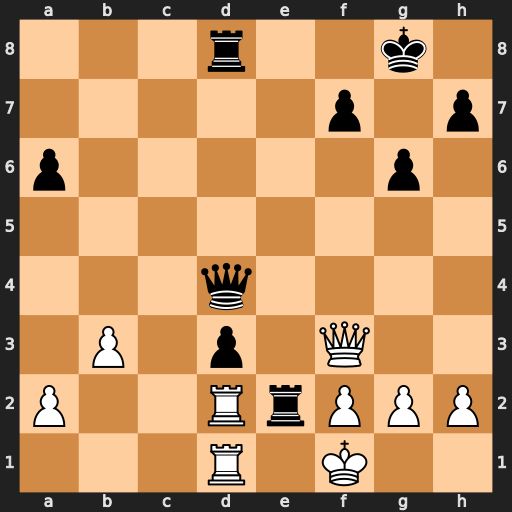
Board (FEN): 3r2k1/5p1p/p5p1/8/3q4/1P1p1Q2/P2RrPPP/3R1K2
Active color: w
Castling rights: -
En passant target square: -
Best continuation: Rxd3 Rxf2+ Qxf2 Qxd3+ Rxd3